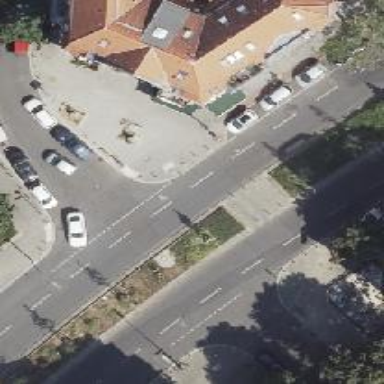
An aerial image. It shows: Unmarked crossing on asphalt footway.